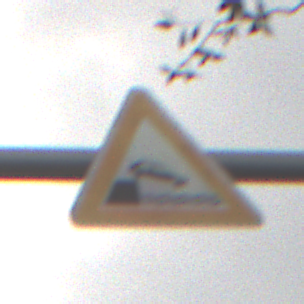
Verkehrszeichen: Ufer
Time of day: MorningAfternoon
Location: Outdoor (Nature)
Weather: Overcast
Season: NotSpecified
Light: Natural